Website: lowes
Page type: newsletter-management
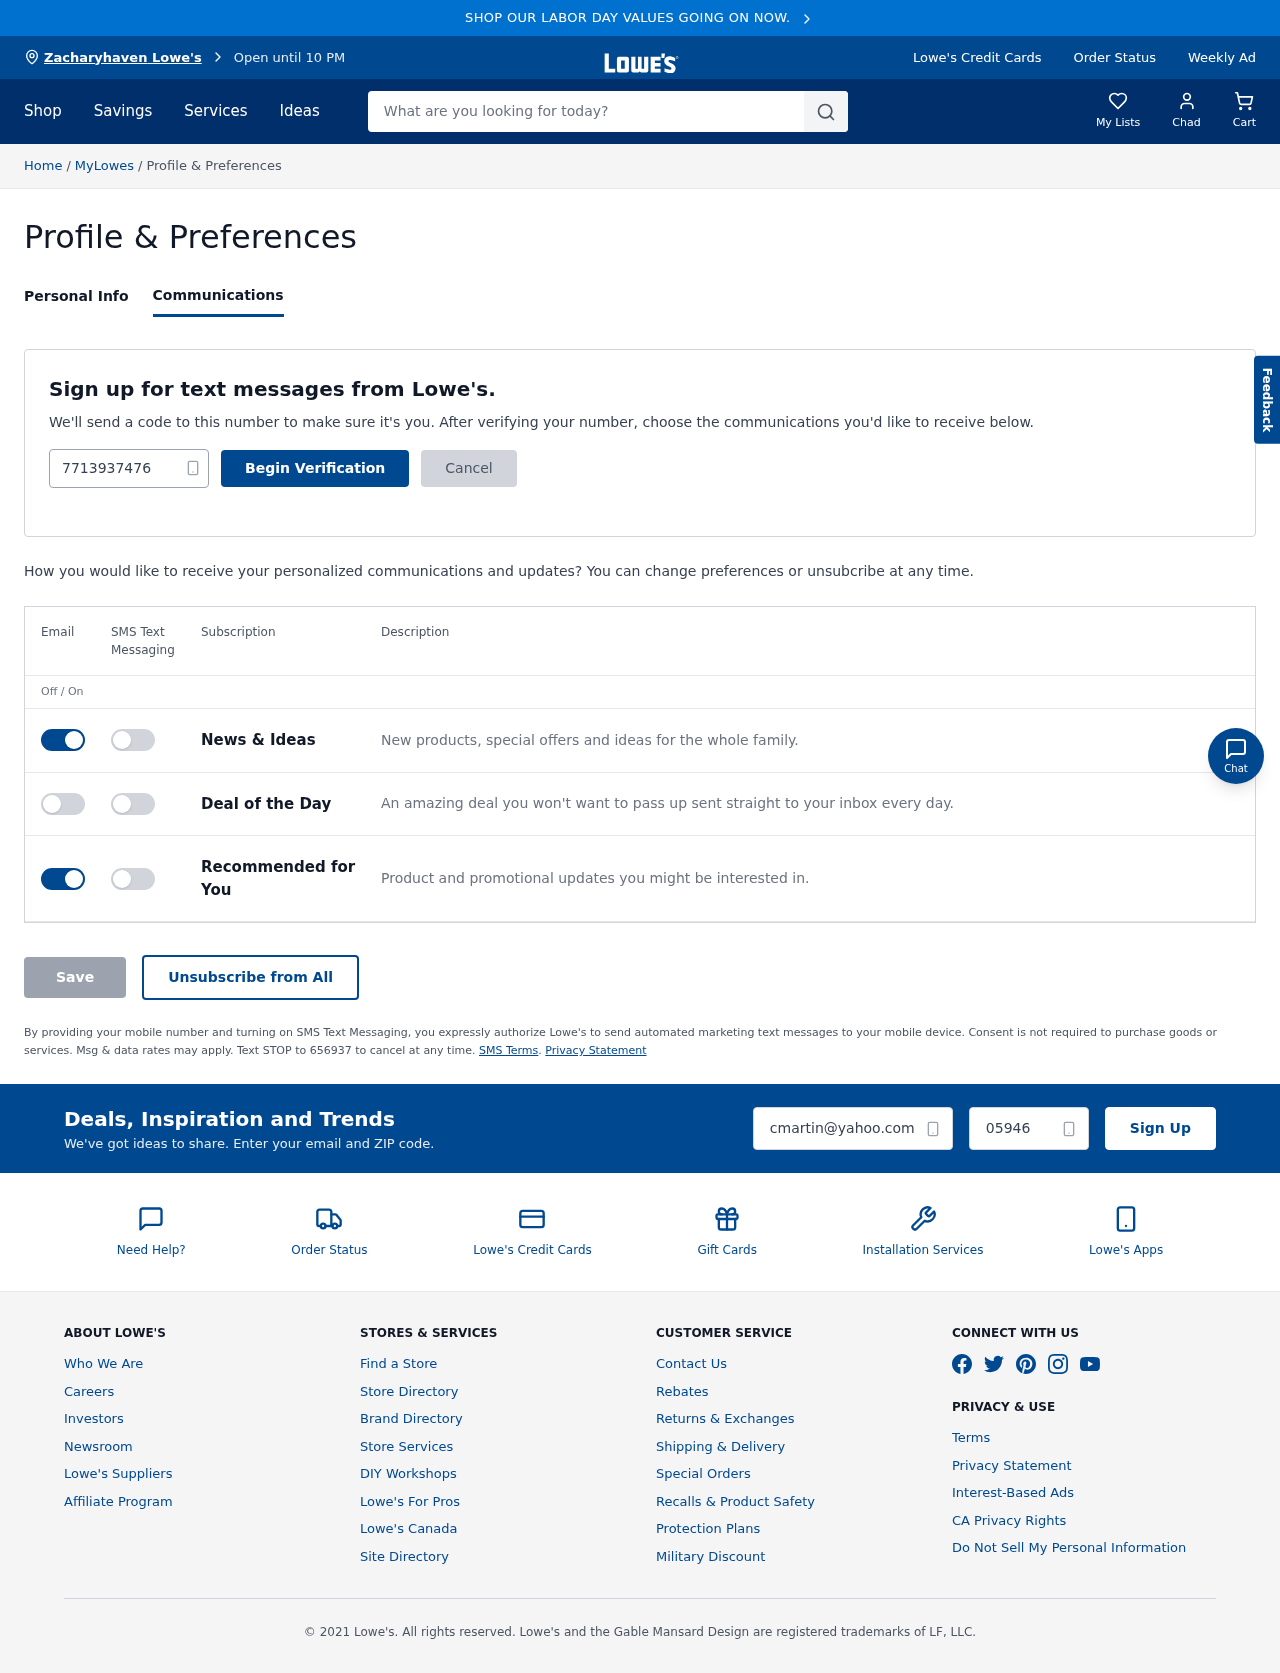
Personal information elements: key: PII_CITY
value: Zacharyhaven Lowe's
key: PII_EMAIL
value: cmartin@yahoo.com
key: PII_FIRSTNAME
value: Chad
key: PII_PHONE
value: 7713937476
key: PII_POSTCODE
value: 05946
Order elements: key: ORDER_NUM_ITEMS
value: Cart
Search elements: key: HEADER_SEARCH
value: What are you looking for today?